Question: I am trying to assign an id to a set of that that is within a line buffered (0.000054) ,I notice that at the end of a buffered line, it's round in shape.
attached is my data sample
where i have yellow indicating the original line..
and the yellow indicating the buffered line - polygon.
this is a set of continuous data. by my method of buffering the line, i end up with a rounded polygon that is generated on the next side of line...
this causes my "green" dot of data being wrongly related..
i would like to achieve a high accuracy if possible.(mark by red line)
where the green dot should stop at the end of the yellow line..
I notice that i can do
a reduce on the buffered line by [SP_GEOMETRY].Reduce(0.0001) before intersecting it but the stopping line still not that accurate...
sql executed
'''
SELECT ptSample.SP_Geometry
, lineSample.main_id as 'lineid'
, ptSample.main_id as 'pointid'
FROM lineReference_buffered lineSample inner join sample_Reference ptSample
on lineSample.[SP_GEOMETRY].STIntersects(ptSample.SP_Geometry)=1
'''

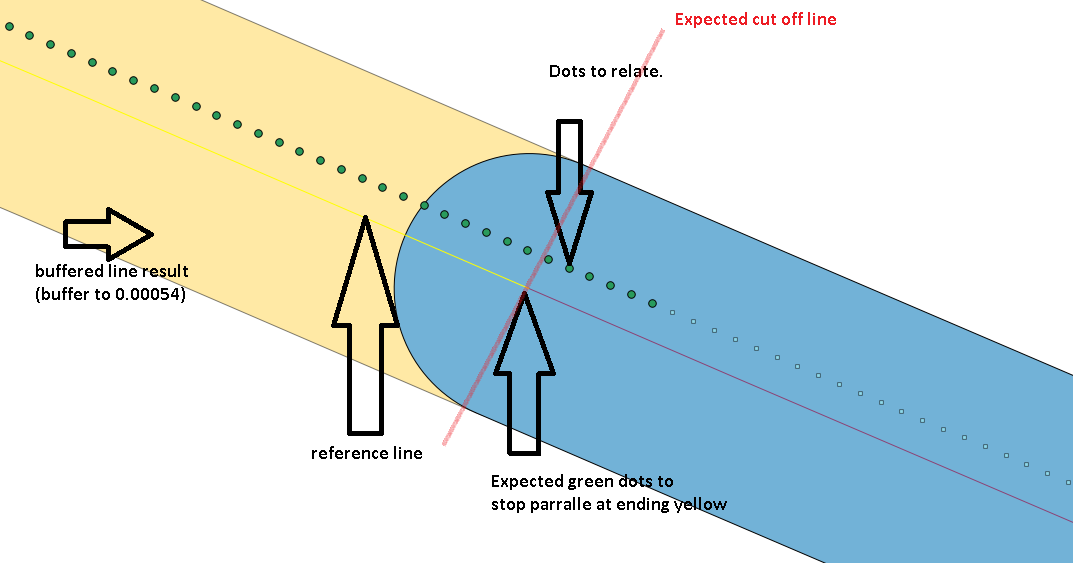
Answer: It is natural to assume that the 'STBuffer()' method would produce this result, after all you're essentially saying "return me a polygon whose sides are always distance from my line". At the end of your line, you essentially have a Point, and therefore it is natural to assume you end up with a semi-circle (and hence your curve).
The real question is, why buffer at all? Assuming your lines are separate (which your diagram depicts) and your points are all available to you as individual items (which is again inferred from your question / diagram) then just assign them using the closest line (without buffer) using the 'geog1.STDistance(geog2)' method. You will of course want to then group and take the minimum distance for each point to get the correct assignment.